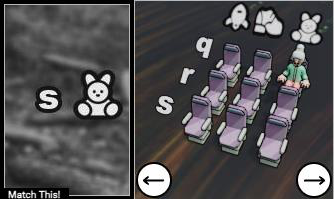
Task: seats
Answer: no